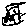
Label: car